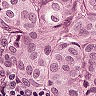
Metastatic tissue present: yes